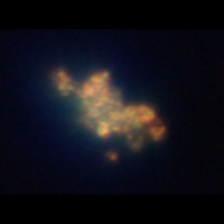
Taxon: Unknown_detritus
Group: Unknown